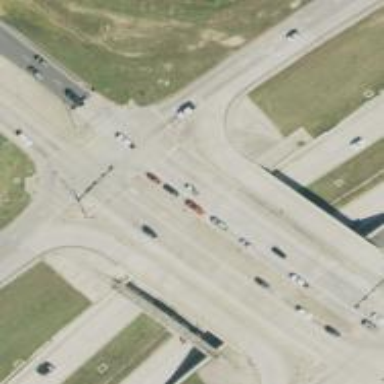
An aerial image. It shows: Secondary link road.